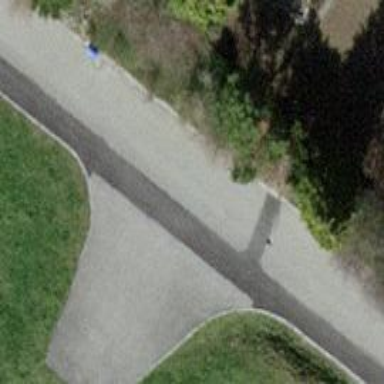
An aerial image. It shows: Turning circle on the road.